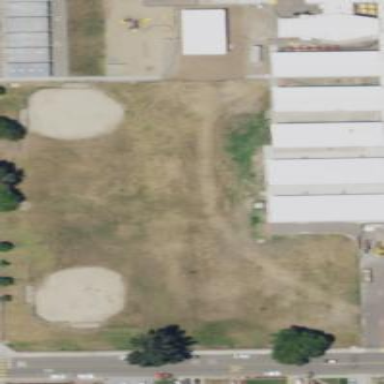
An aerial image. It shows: Baseball pitch for leisure land activities.